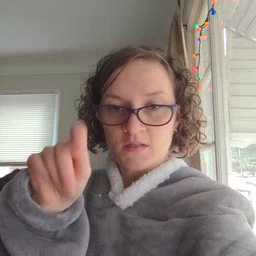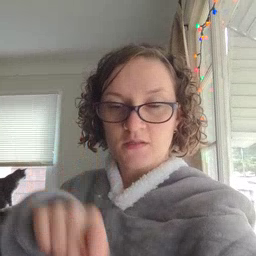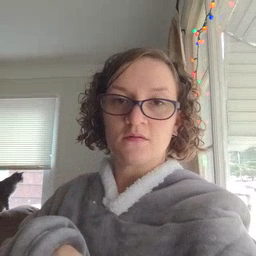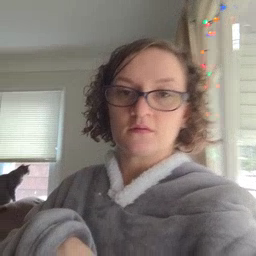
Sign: feet